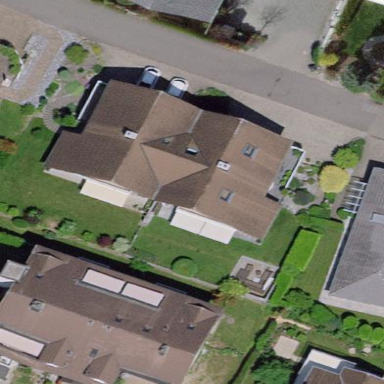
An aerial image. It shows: Semidetached house.